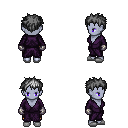
a pixel art fantasy rpg character, female body template, dark elf, purple skin, purple robe, gold greaves, gray bedhead hairstyle, metal gloves, white slippers, four views (front, back, left, right), 2x2 character sprite sheet, small pixel art, hard edges, no anti-aliasing